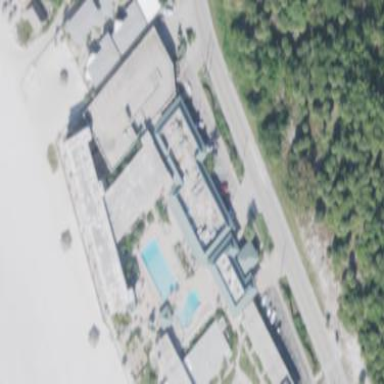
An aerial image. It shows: Hotel building.